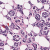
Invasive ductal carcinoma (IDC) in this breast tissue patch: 1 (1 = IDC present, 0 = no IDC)